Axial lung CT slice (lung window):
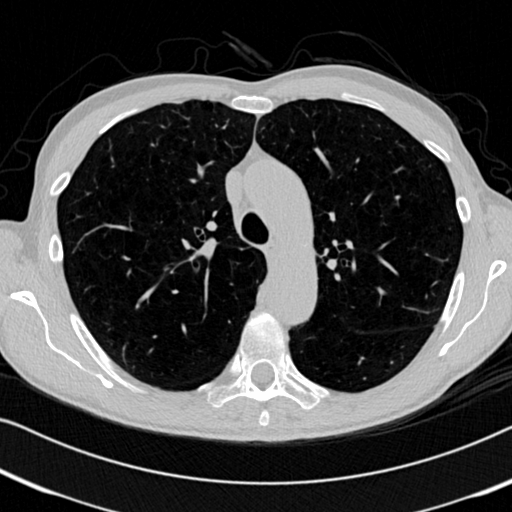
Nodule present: no